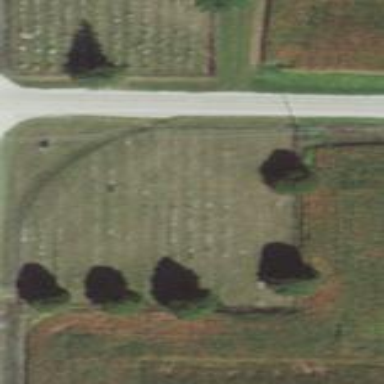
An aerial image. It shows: Cemetery.